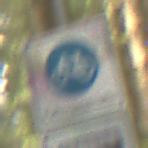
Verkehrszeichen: BeginnFahrradstrasse
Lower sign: MehrspurigeFahrzeugeFrei5
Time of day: MorningAfternoon
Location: Outdoor (Nature)
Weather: Overcast
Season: Winter
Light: Natural